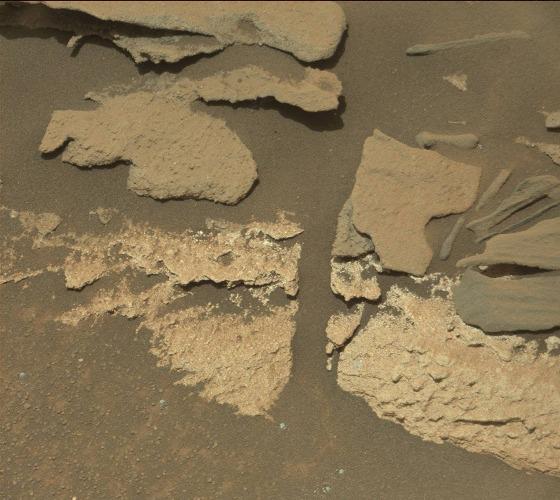
Terrain classes present: Bedrock, Gravel / Sand / Soil, Rock, Shadow